Aerial crown-view tile of a tropical tree (Barro Colorado Island, Panama), acquired 20250317:
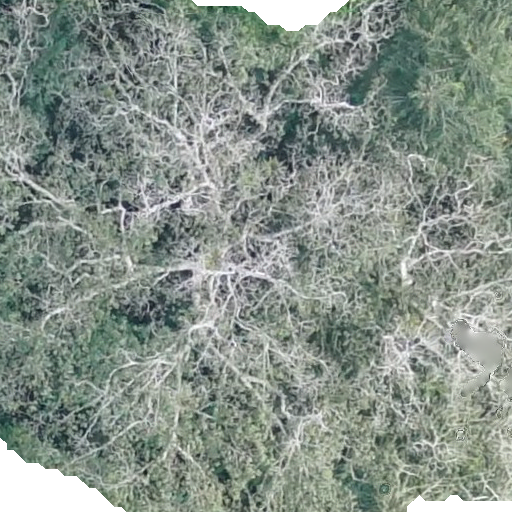
Species: Hura crepitans
GBIF accepted scientific name: Hura crepitans
Crown area: 545.208 m²